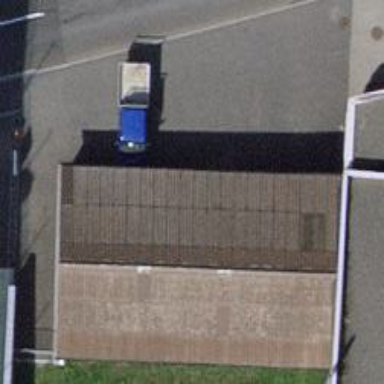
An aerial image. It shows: Shooting sport building.